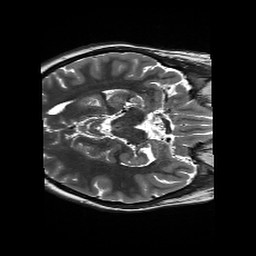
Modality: T2w
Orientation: axial
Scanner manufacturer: siemens
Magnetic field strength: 3 T
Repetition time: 13.52 s
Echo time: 0.088 s